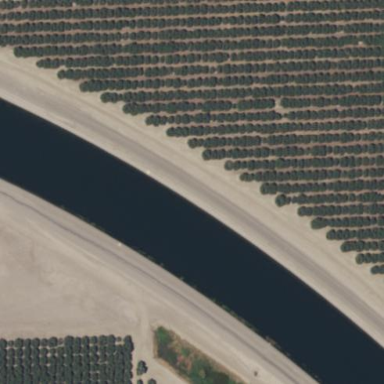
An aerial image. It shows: Orchard filled with pistachio trees.